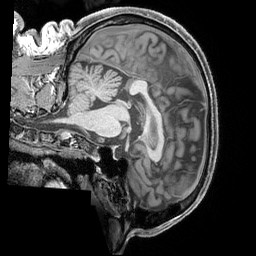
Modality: T1w
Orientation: sagittal
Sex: male
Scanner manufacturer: siemens
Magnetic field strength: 3 T
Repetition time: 2.3 s
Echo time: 0.00226 s